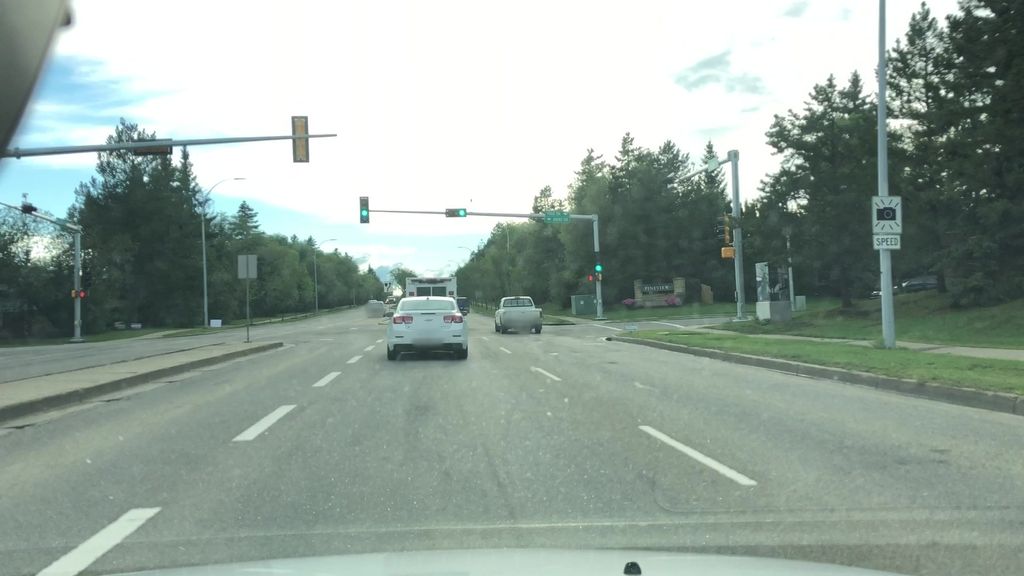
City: edmonton